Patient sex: F
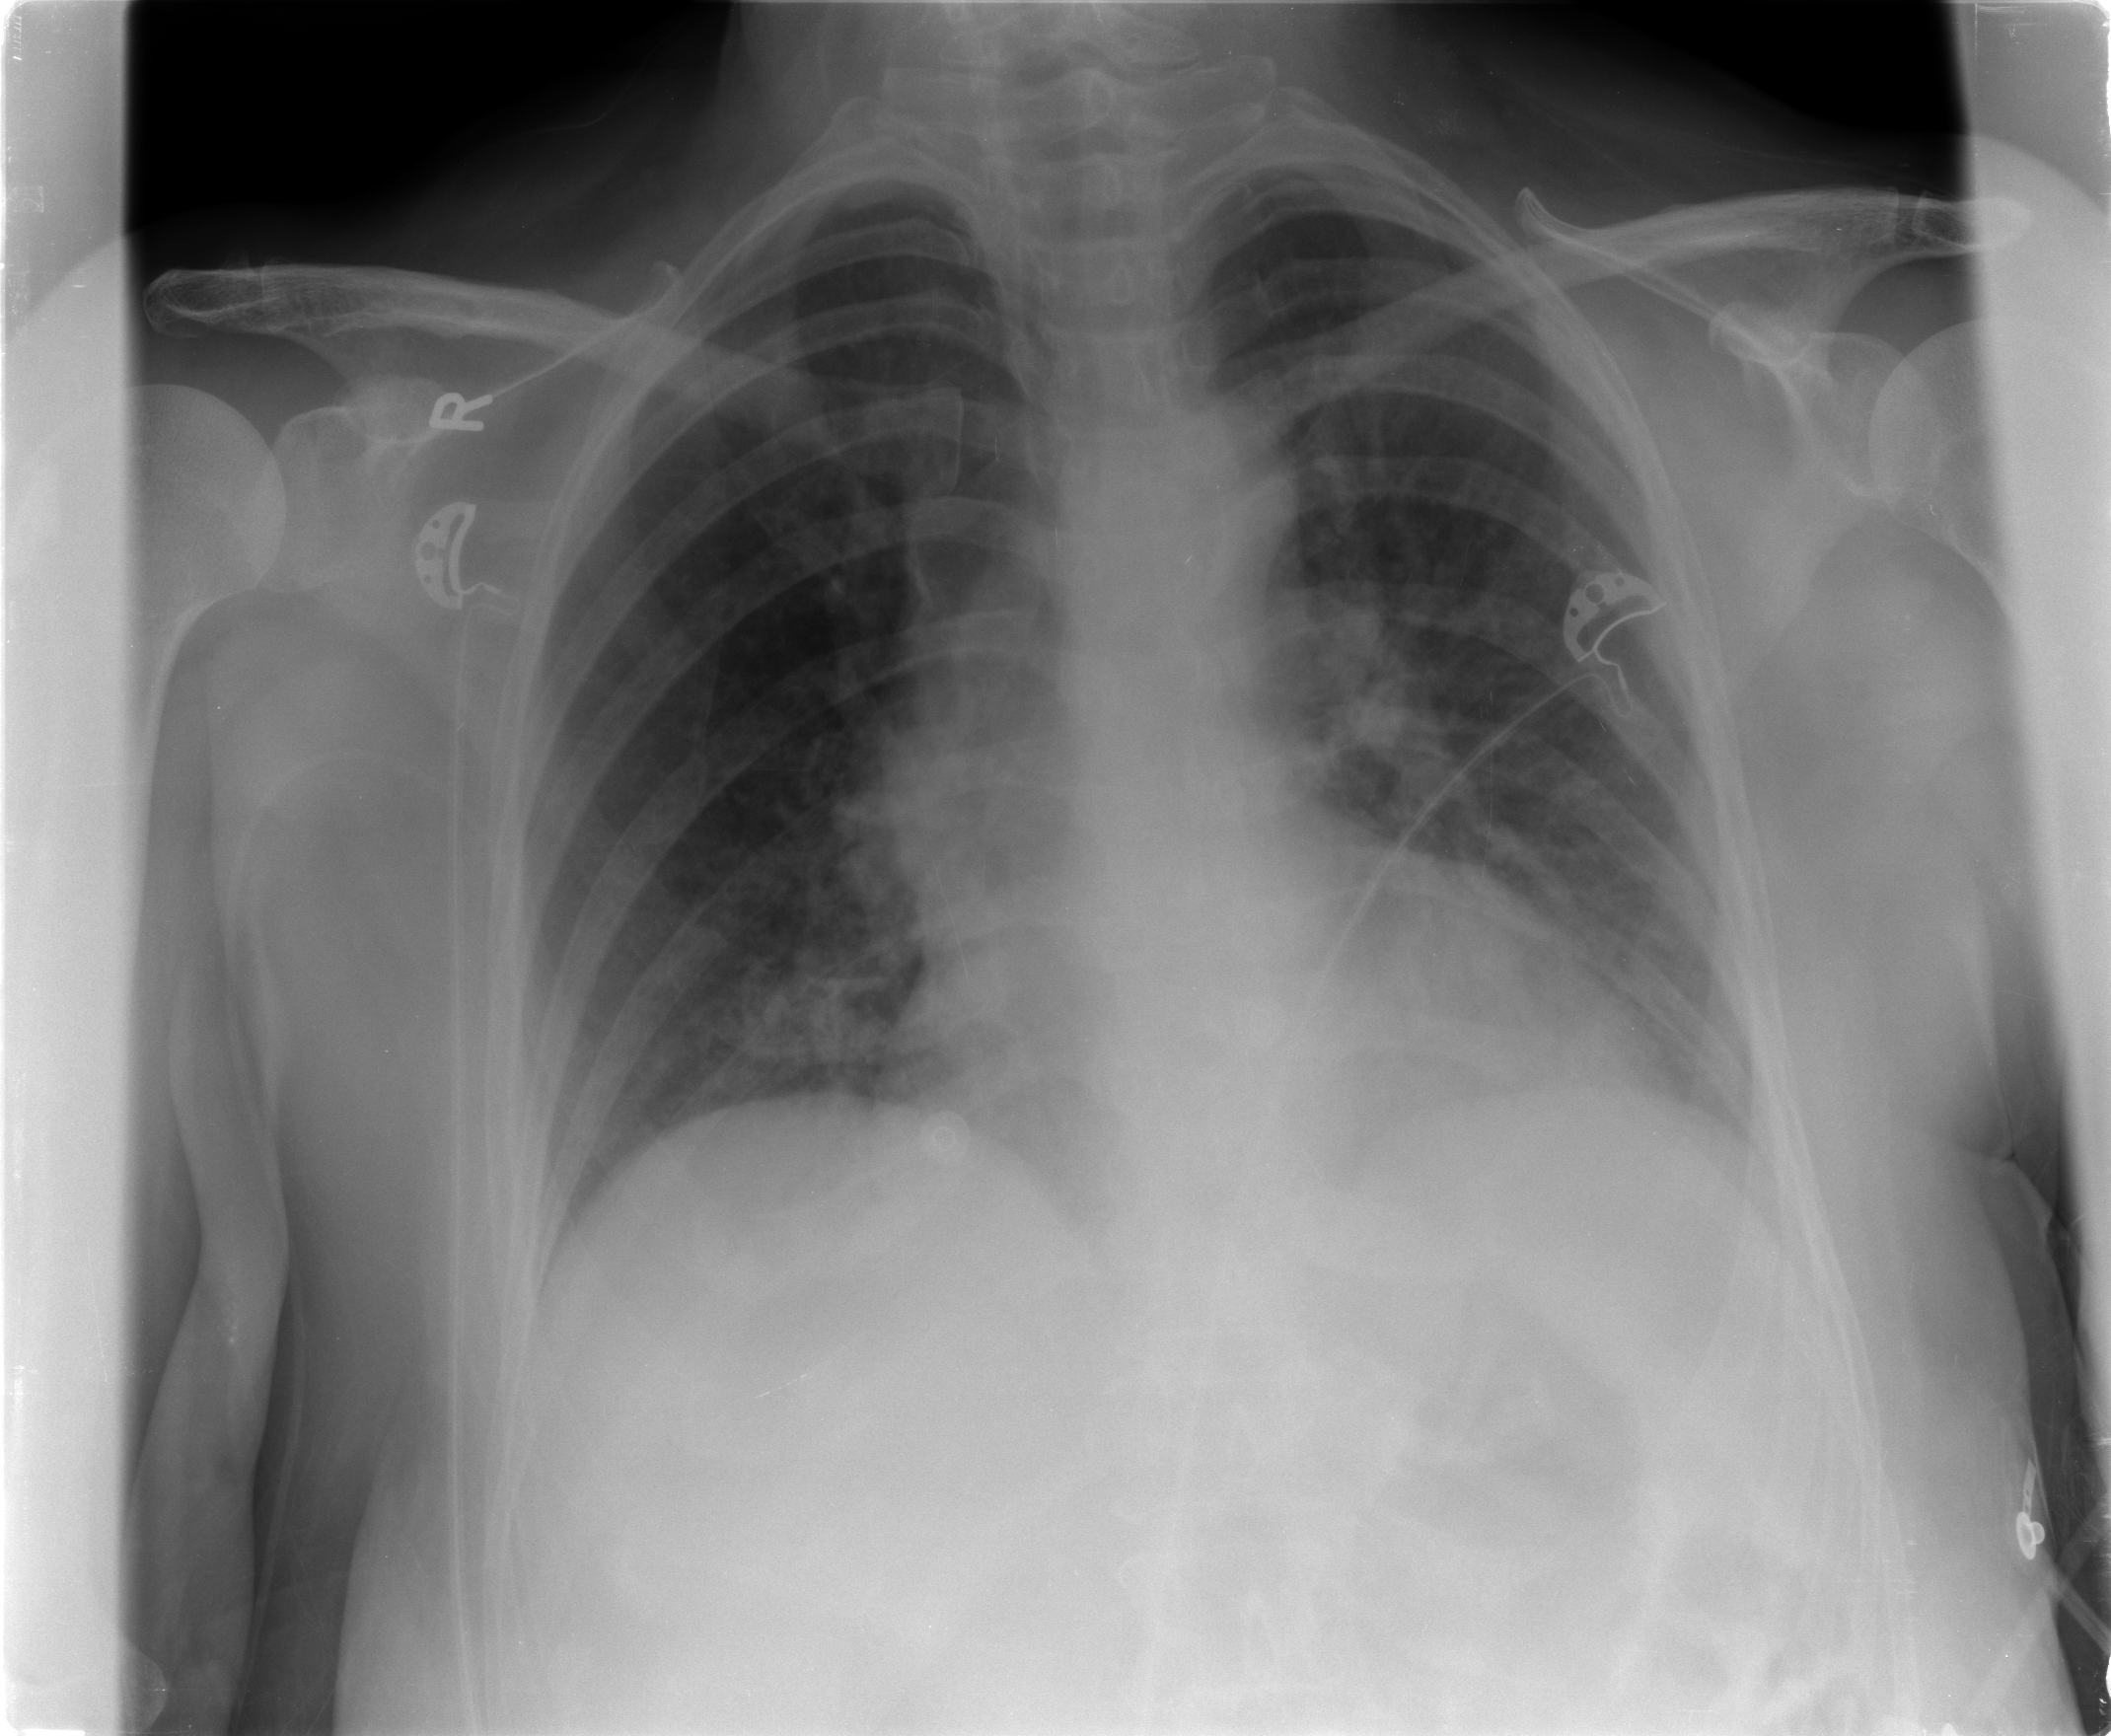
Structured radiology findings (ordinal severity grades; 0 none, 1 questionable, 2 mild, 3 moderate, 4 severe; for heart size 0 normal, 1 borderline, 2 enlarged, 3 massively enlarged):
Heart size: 0
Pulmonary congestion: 2
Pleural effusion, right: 0
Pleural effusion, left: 0
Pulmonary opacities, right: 1
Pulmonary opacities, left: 1
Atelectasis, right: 1
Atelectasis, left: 1